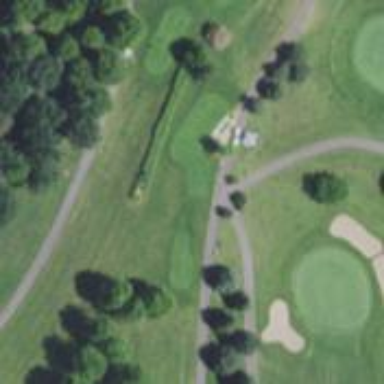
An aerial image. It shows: Golf tee.